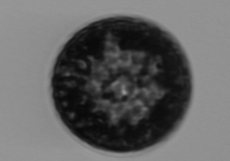
Label: Coscinodiscus